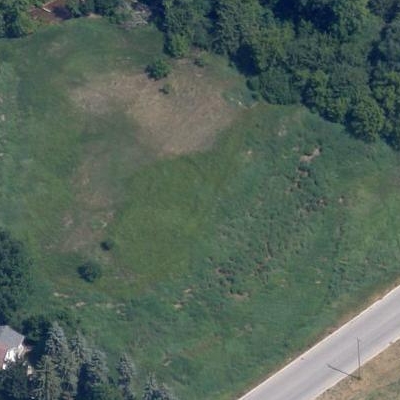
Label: aGrass